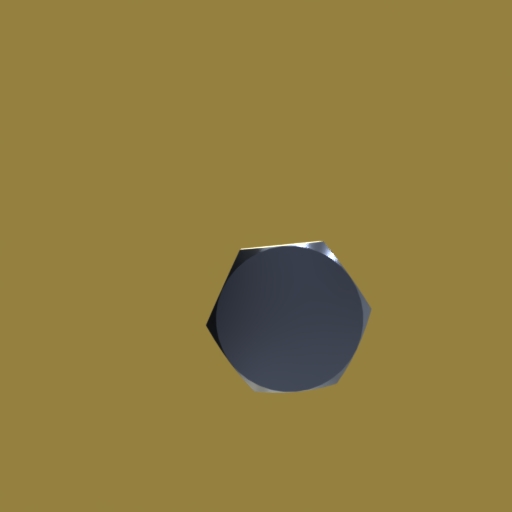
Label: bolt